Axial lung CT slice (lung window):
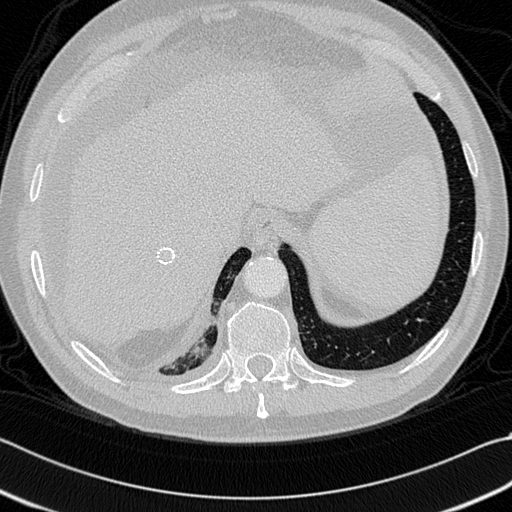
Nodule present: no